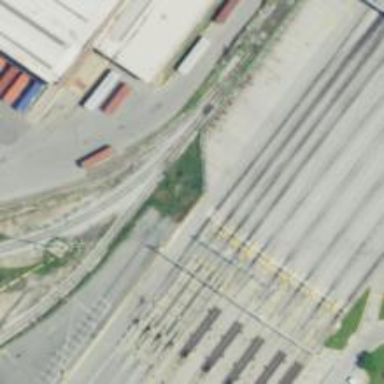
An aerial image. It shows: Rail spur service.